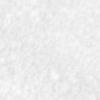
Label: no_change